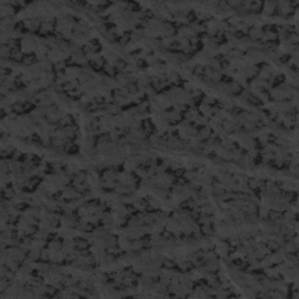
Label: frost